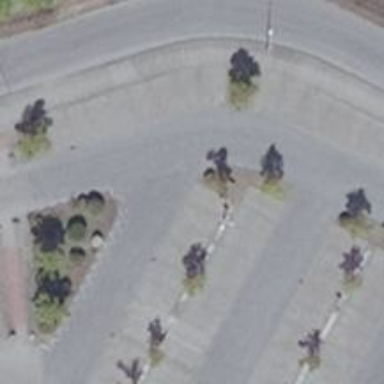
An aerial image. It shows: Road serving as parking aisle.